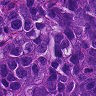
Metastatic tissue present: yes